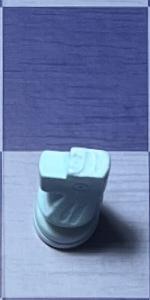
Label: Knight_White